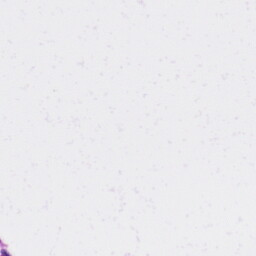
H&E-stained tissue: Skin